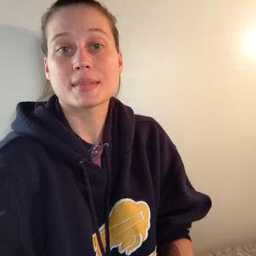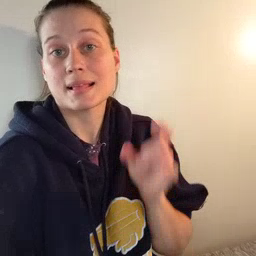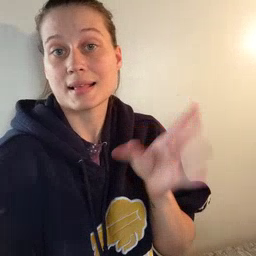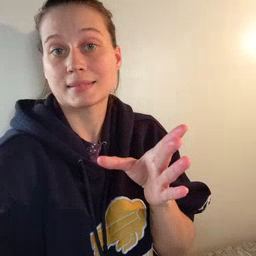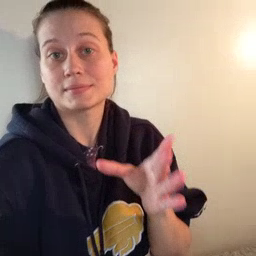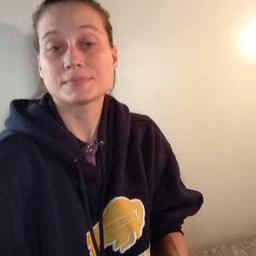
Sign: hate